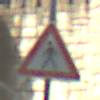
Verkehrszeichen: FussgaengerRechts
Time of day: MorningAfternoon
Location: Outdoor (Urban)
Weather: PartlyCloudy
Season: NotSpecified
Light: Natural